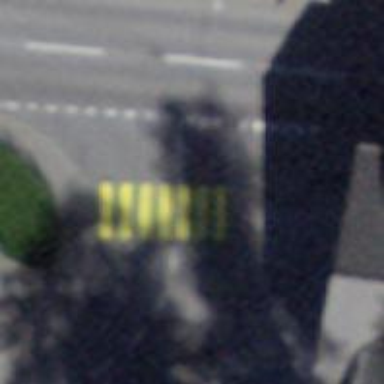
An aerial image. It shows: Zebra crossing on the road.